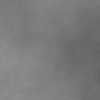
Atmospheric dust classification: dusty